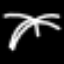
Label: palm tree